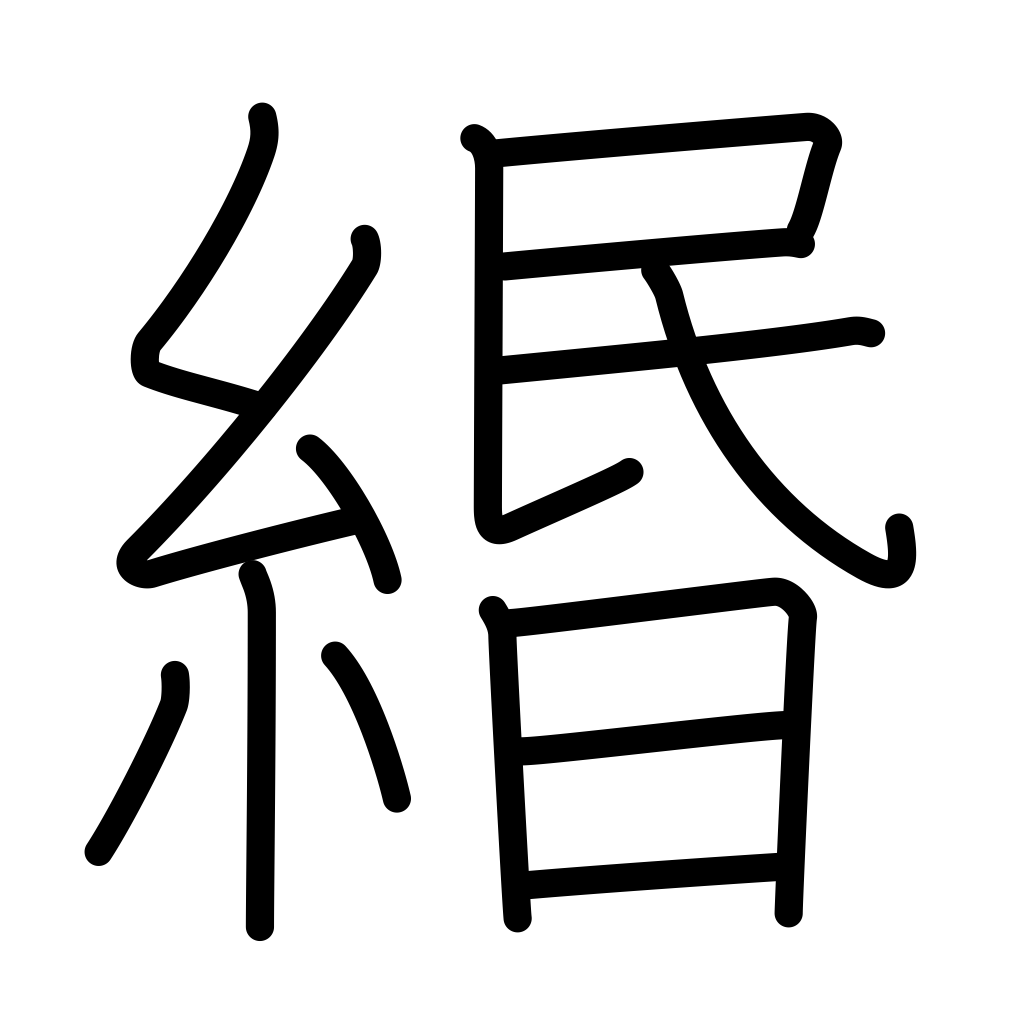
Meaning: paper string